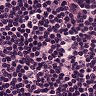
Metastatic tissue present: no